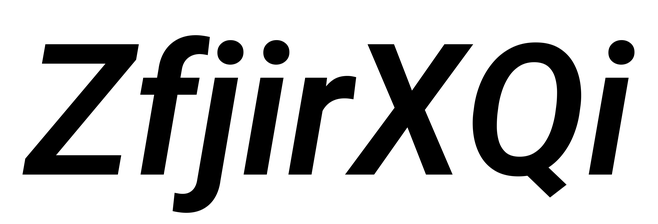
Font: Roboto-Italic_SemiBold_Italic